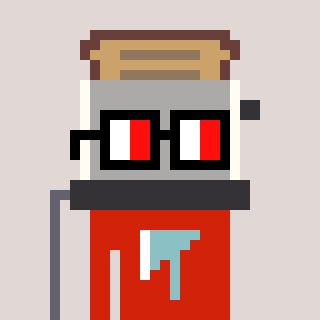
a pixel art character with square glasses with black frames and red eyes, a toaster-shaped head and a red-colored body on a warm background